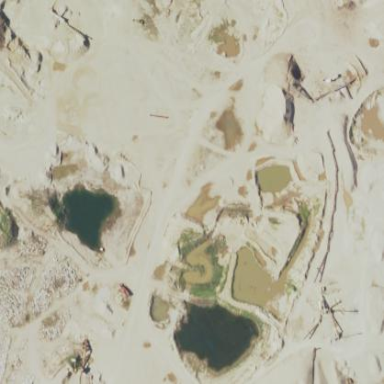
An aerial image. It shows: Quarry area where gravel is extracted.